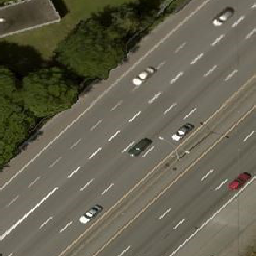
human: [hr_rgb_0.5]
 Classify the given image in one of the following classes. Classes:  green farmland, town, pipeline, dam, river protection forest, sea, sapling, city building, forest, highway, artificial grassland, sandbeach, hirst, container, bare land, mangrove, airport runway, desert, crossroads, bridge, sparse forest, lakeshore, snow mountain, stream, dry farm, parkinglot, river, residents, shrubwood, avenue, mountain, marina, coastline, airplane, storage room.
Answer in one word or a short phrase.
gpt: highway